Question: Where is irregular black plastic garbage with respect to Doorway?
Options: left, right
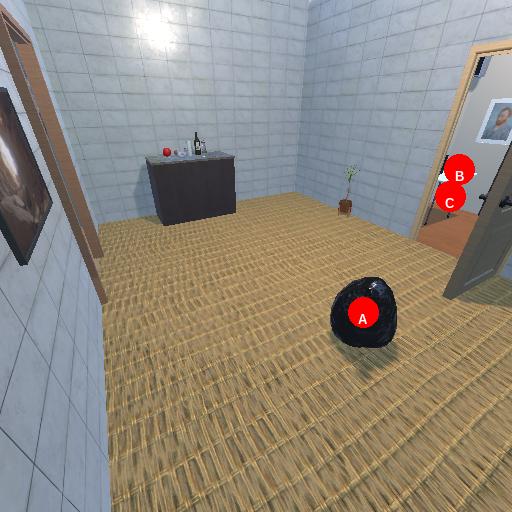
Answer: left